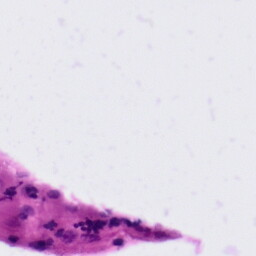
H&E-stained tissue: Tonsil